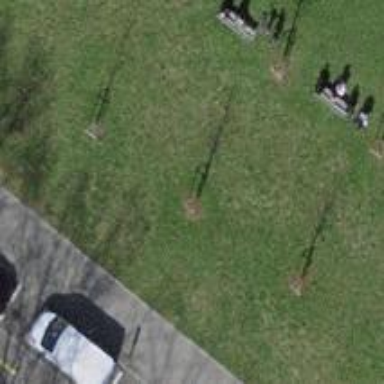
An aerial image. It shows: Urban tree adds touch of nature to the surroundings.